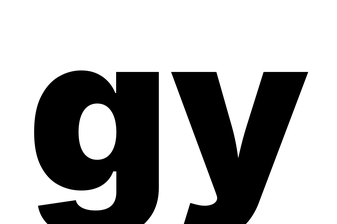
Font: Inter_Black